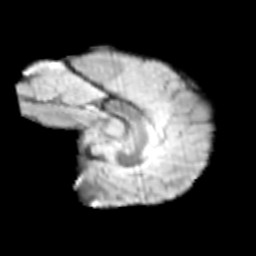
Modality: T2w
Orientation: sagittal
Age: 12
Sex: male
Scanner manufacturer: siemens
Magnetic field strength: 3 T
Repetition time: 3.8 s
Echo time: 0.07 s